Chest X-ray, AP view. Patient: 45 years old, sex M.
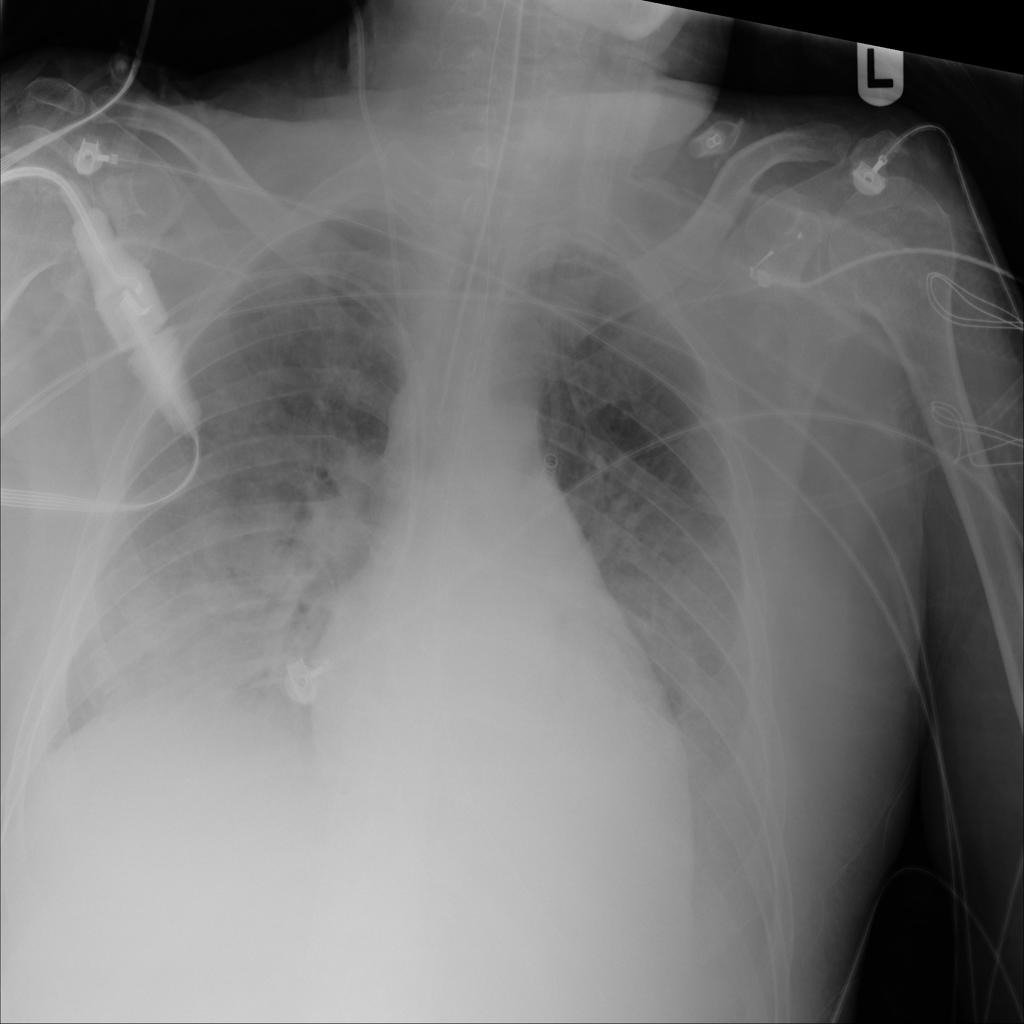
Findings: No Finding